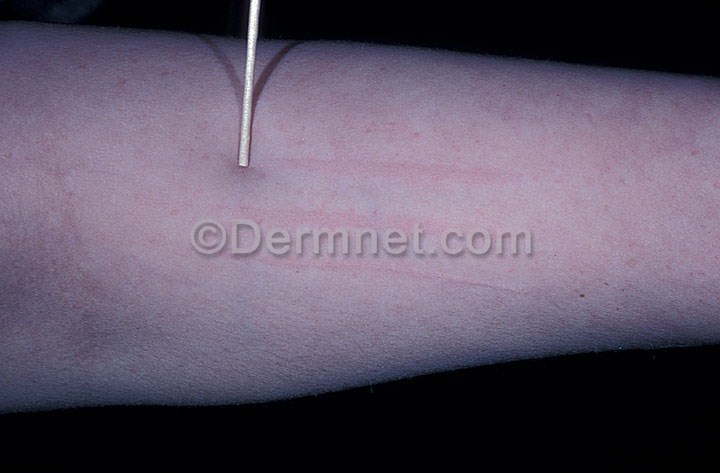
Disease: Urticaria Hives